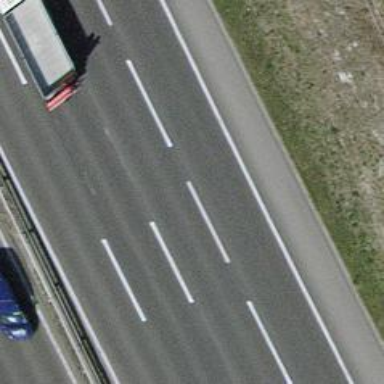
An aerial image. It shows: Asphalt motorway.